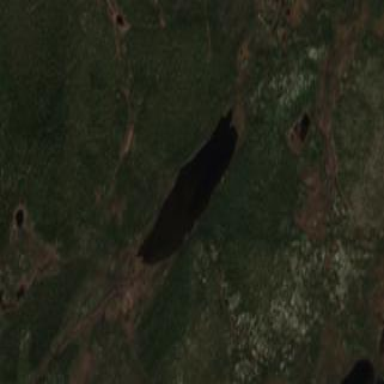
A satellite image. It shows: Serene lake.